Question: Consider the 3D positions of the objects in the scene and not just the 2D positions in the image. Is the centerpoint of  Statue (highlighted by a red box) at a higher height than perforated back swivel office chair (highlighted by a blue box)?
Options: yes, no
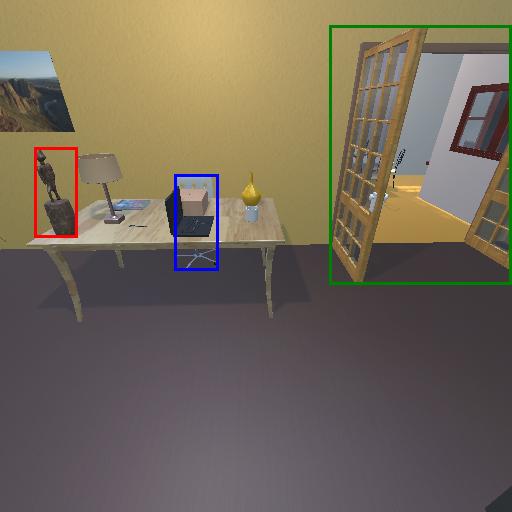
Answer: yes